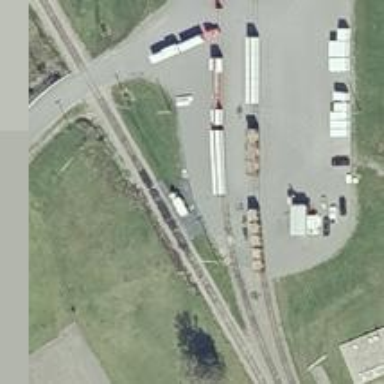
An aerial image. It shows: Railway spur service.